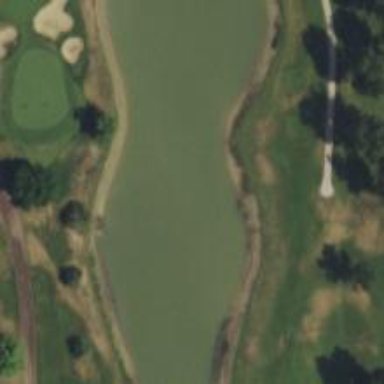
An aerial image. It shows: Water hazard on golf course.